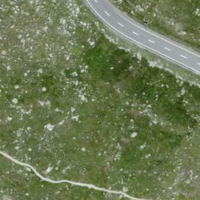
EUNIS habitat code: 26
Species observed at this site:
Arnica montana